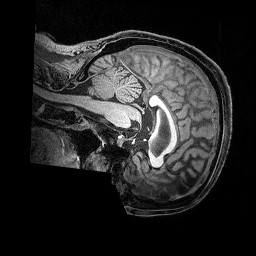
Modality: T1w
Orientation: sagittal
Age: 70
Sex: female
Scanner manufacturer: siemens
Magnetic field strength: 3 T
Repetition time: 2.5 s
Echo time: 0.00369 s